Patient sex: F
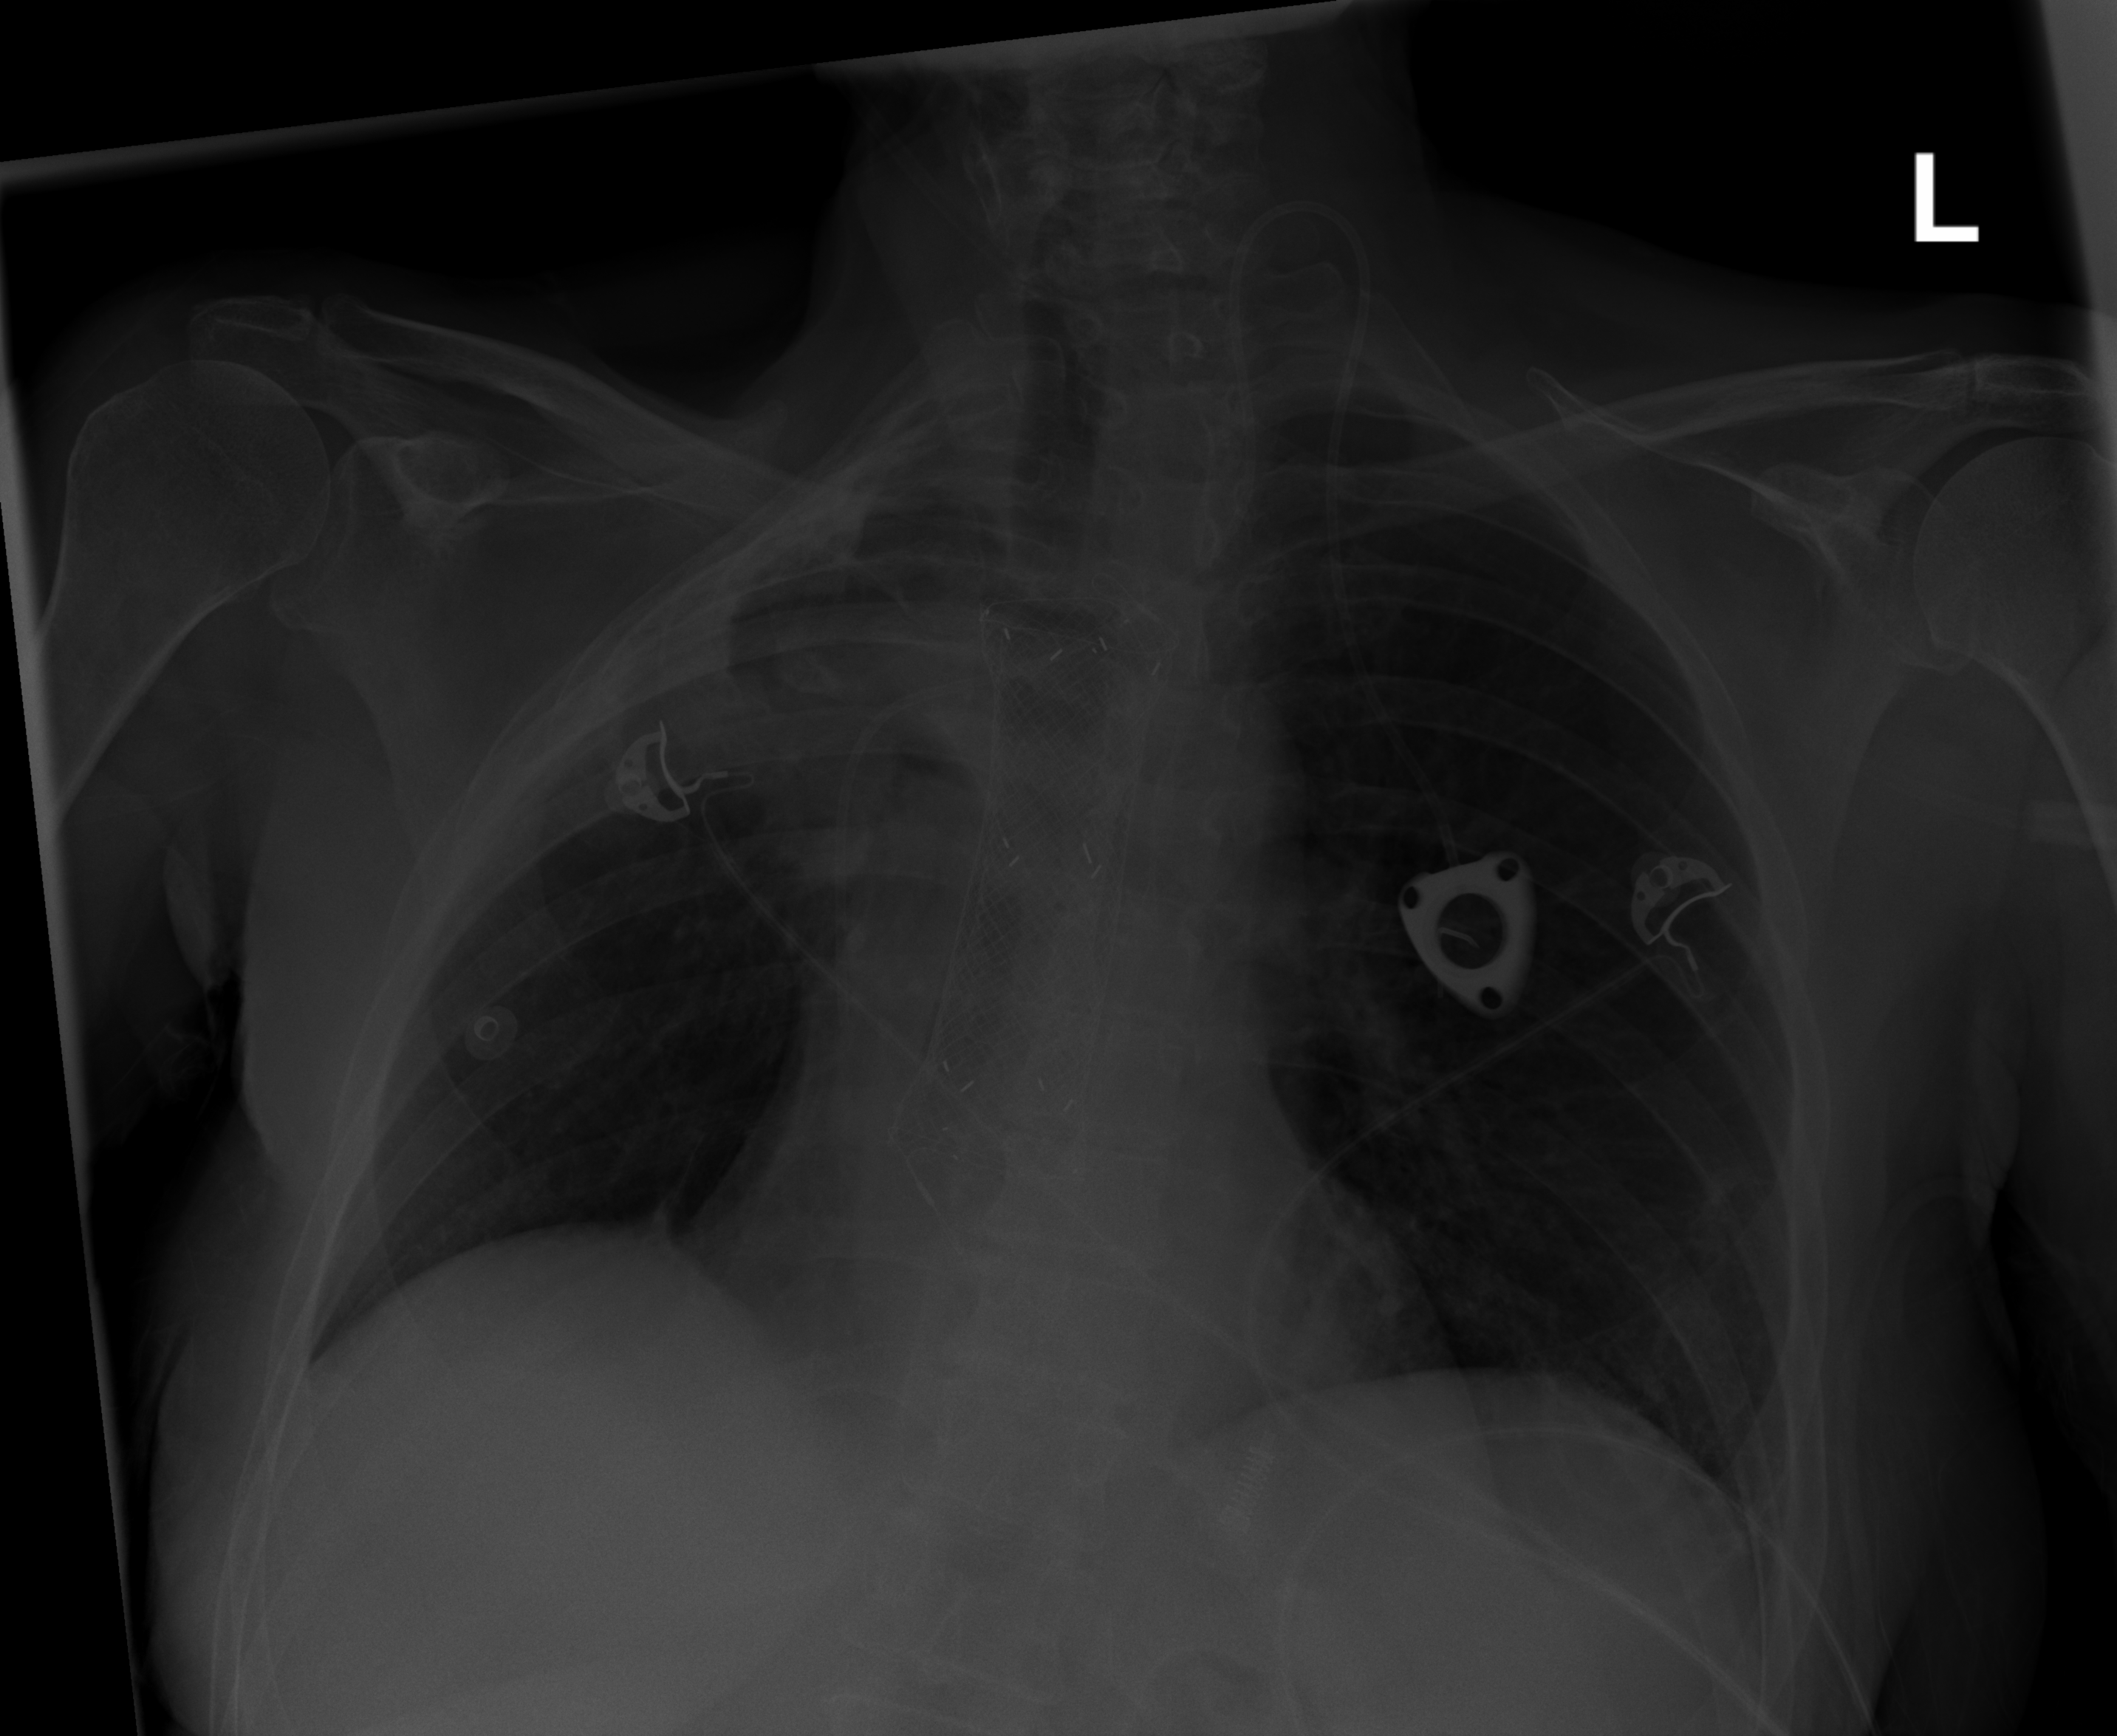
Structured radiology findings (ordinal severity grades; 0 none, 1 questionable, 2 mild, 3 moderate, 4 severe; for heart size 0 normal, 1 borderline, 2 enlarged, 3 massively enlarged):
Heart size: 0
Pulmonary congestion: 0
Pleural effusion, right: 0
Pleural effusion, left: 0
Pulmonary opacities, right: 0
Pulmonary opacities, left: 0
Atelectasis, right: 3
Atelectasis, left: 0